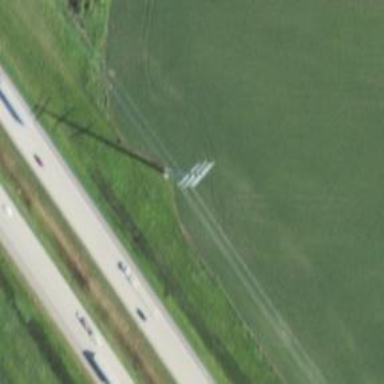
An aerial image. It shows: Power tower.